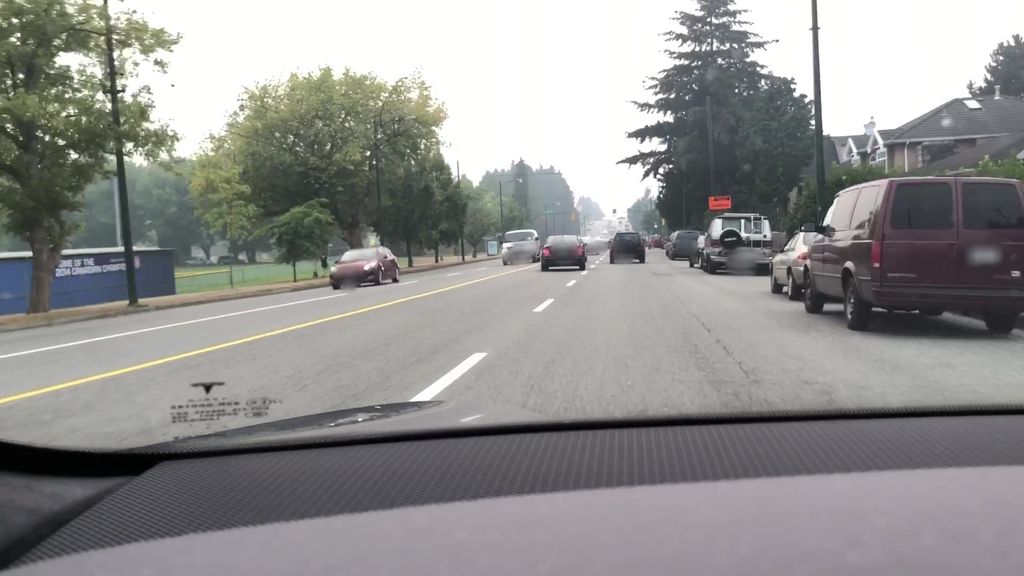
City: vancouver